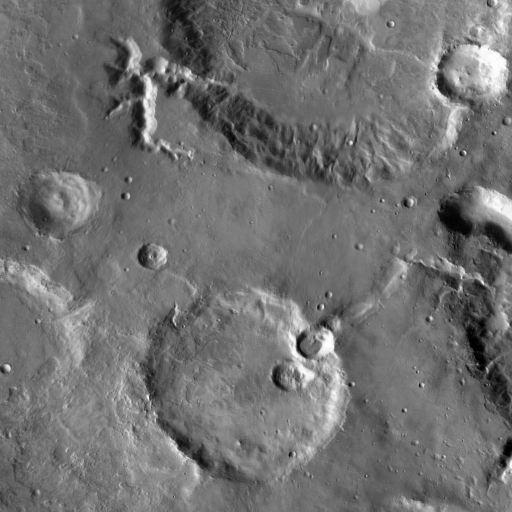
Crater classes present: Background, Other, Buried